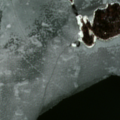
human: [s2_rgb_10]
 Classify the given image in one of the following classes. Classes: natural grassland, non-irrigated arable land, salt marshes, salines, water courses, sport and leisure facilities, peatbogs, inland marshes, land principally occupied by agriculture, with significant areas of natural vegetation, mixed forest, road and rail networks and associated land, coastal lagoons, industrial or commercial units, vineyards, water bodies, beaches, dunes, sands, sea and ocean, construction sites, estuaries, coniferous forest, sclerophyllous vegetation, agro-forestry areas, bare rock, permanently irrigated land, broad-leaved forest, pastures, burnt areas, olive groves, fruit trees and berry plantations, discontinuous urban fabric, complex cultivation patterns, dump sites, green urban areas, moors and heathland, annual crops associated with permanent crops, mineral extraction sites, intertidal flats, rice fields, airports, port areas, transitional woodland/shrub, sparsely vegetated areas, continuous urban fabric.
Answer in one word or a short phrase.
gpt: sea and ocean